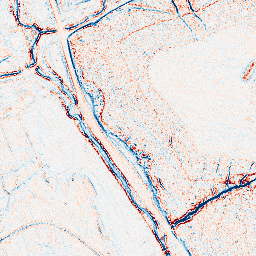
Category: edge_preserving
Decomposition family: anisotropic_diffusion
Decomposition parameters: iterations: 10
kappa: 50
gamma: 0.05
Upsampling method: lanczos
Upsampling parameters: scale: 2
Upsampling scale: 2